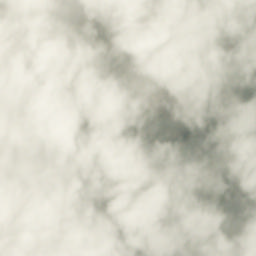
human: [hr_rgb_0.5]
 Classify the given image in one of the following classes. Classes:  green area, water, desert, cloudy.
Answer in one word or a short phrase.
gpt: cloudy